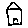
Label: house